Interaction volume radius: 5 \u00c5
Interaction volume height: 20 \u00c5
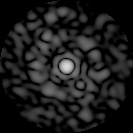
Disorder parameter: 0.8857